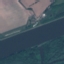
Land use / land cover class: River